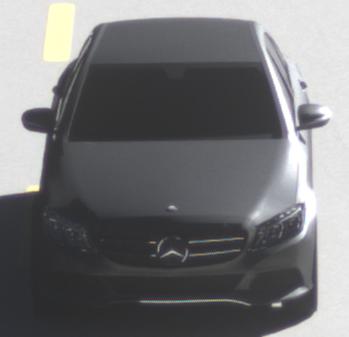
Make: Mercedes-Benz
Model: C 160
Detailed model: C-Class (205) Limousine
Model produced from: 2015/04
Model produced until: 2018/04
Doors: 4
Color: gray
Road condition: dry road
Daytime: morning or afternoon
Contrast: high contrast